Interaction volume radius: 5 \u00c5
Interaction volume height: 15 \u00c5
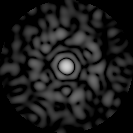
Disorder parameter: 0.842